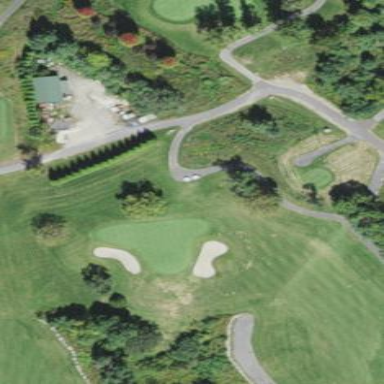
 with lush green grass covering the ground."